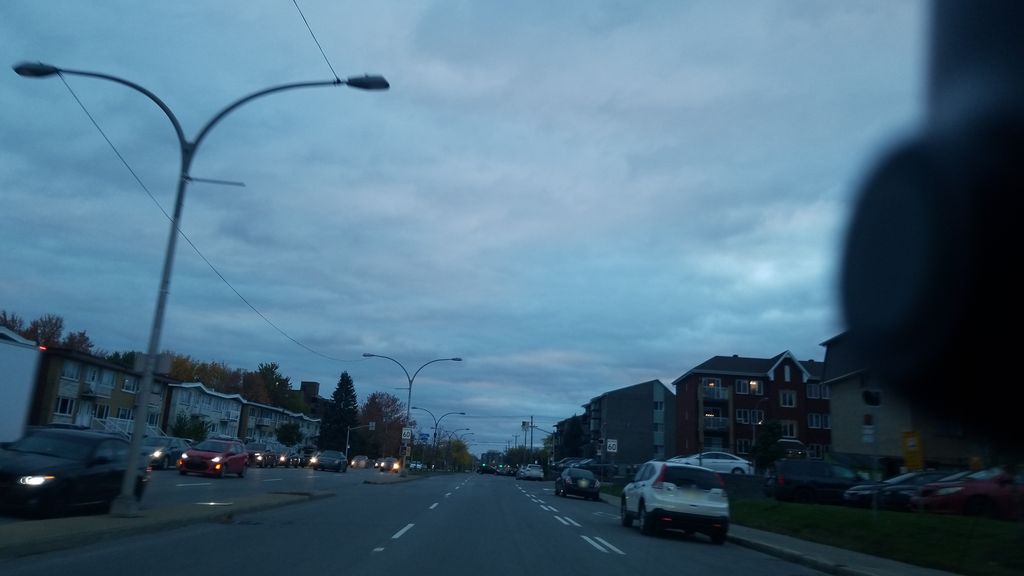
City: montreal